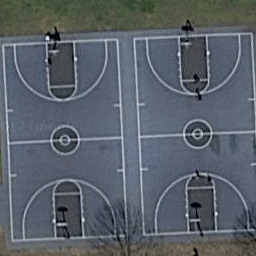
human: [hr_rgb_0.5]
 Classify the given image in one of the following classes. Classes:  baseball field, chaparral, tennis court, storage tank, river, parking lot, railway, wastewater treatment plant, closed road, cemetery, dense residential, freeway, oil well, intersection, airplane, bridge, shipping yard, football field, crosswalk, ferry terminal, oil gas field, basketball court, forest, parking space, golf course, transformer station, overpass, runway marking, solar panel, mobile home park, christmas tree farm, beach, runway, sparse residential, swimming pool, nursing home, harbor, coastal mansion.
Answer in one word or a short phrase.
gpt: basketball court